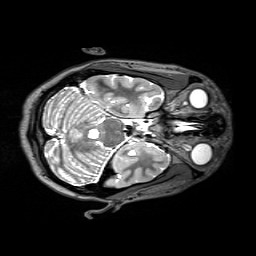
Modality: T2w
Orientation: axial
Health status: healthy
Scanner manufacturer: siemens
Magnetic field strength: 3 T
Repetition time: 4.8 s
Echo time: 0.433 s